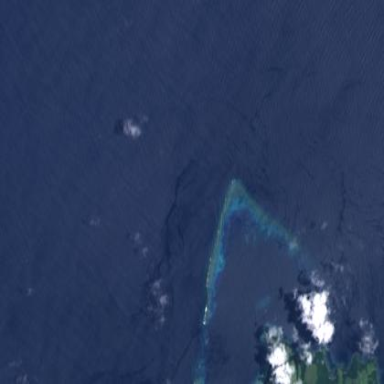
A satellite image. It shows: Beautiful reef in its natural state.